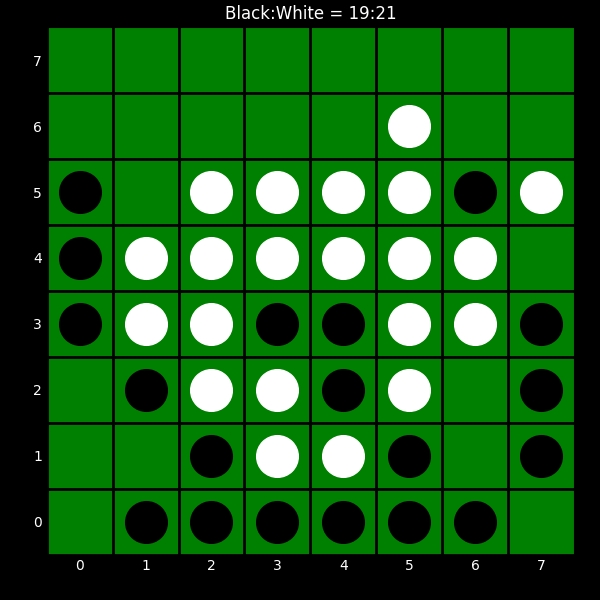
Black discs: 19
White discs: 21